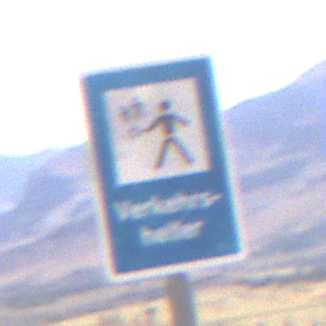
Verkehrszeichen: Verkehrshelfer
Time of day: MorningAfternoon
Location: Outdoor (Nature)
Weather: Clear
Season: NotSpecified
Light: Natural